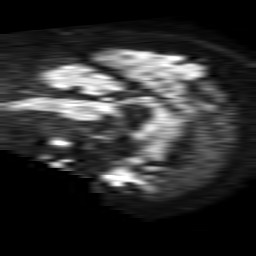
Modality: TRACE
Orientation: sagittal
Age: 71
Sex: female
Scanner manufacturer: philips
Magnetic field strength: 1.5 T
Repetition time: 4.6 s
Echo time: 0.08709 s